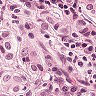
Metastatic tissue present: yes